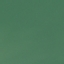
Label: SeaLake